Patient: sex F, age 70
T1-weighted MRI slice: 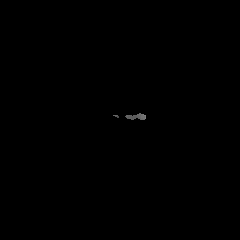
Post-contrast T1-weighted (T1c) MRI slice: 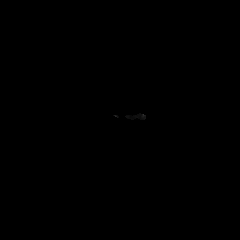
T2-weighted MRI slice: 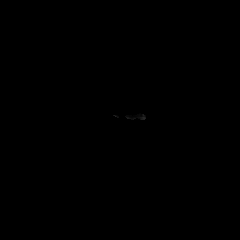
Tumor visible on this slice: no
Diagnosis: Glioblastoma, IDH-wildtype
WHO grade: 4